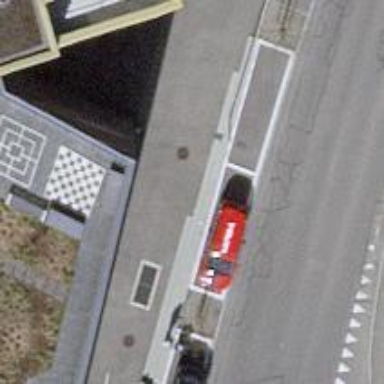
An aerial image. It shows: Set of steps on the road.